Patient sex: M
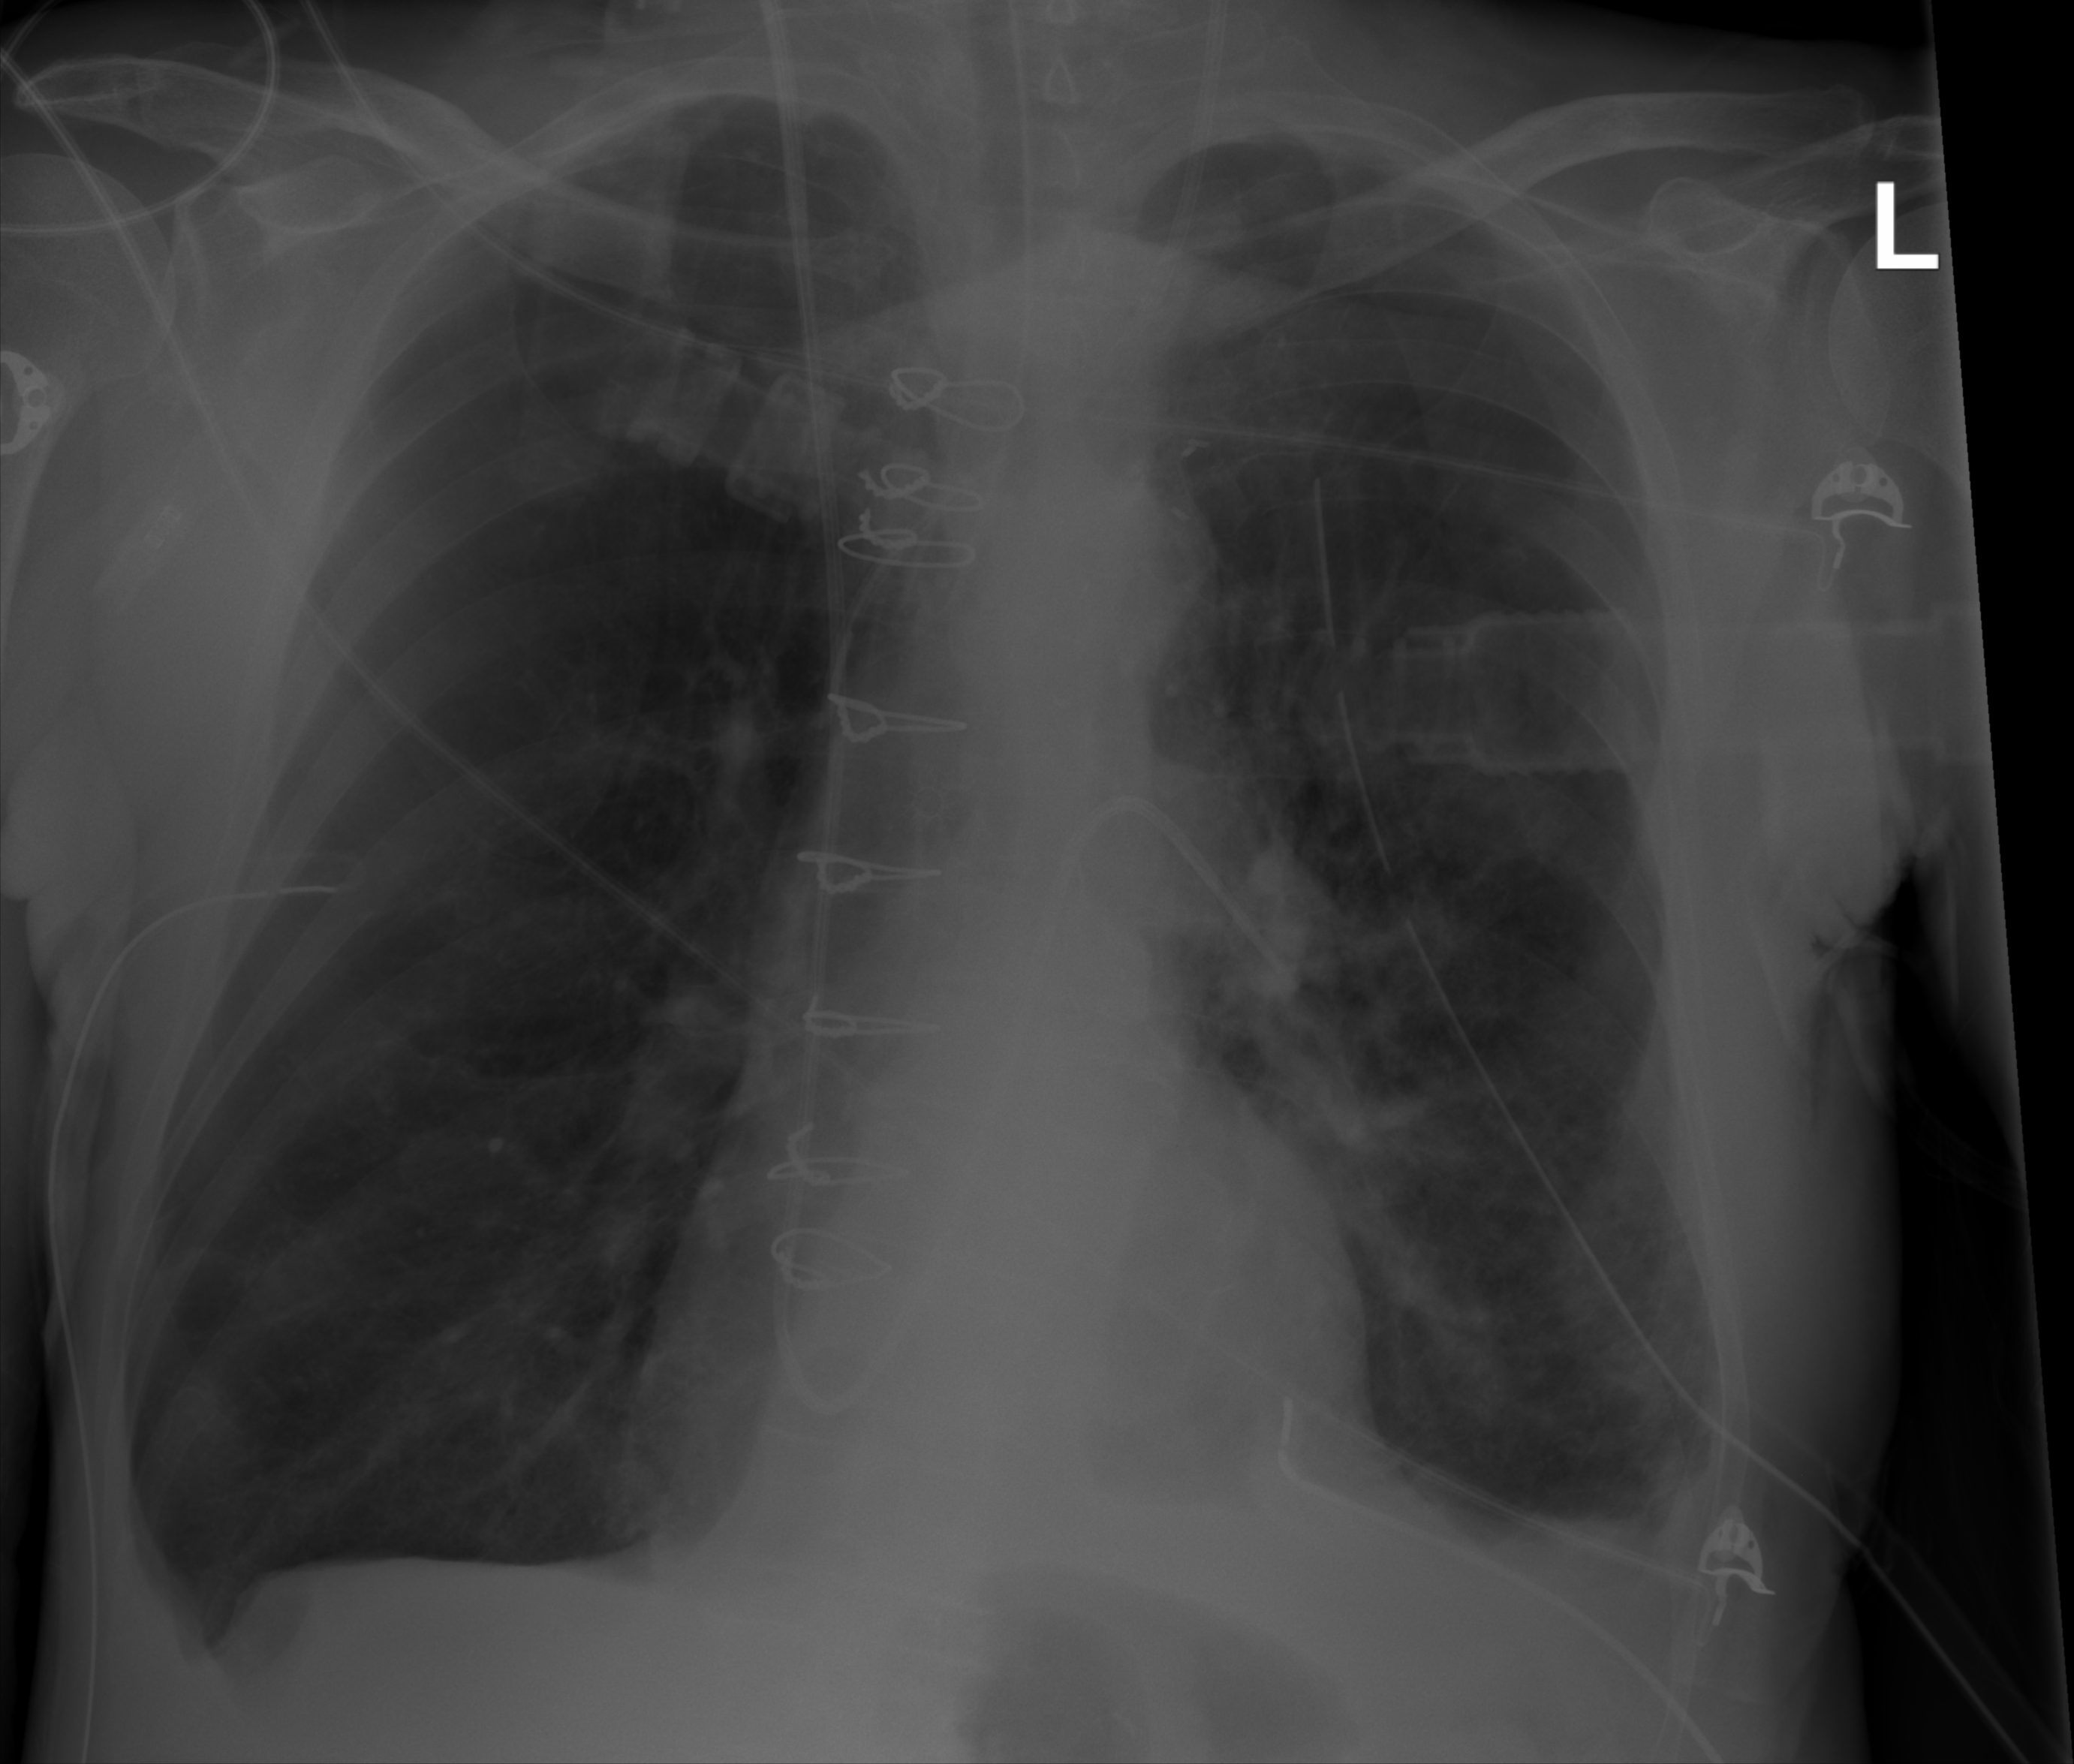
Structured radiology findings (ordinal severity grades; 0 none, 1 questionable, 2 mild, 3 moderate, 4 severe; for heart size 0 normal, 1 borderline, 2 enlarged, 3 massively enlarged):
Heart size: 0
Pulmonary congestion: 0
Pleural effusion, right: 0
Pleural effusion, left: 1
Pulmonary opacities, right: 0
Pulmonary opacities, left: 1
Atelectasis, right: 0
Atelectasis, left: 2